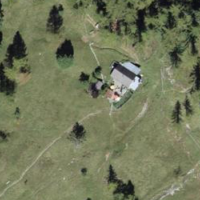
EUNIS habitat code: 41
Species observed at this site:
Aglais urticae
Pilosella officinarum